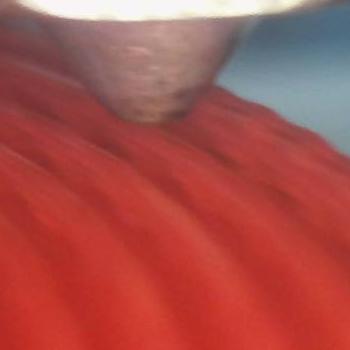
Flow rate: 47%